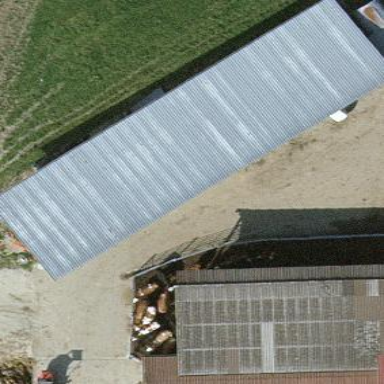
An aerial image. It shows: Shed building.